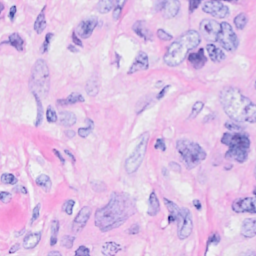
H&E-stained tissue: Breast